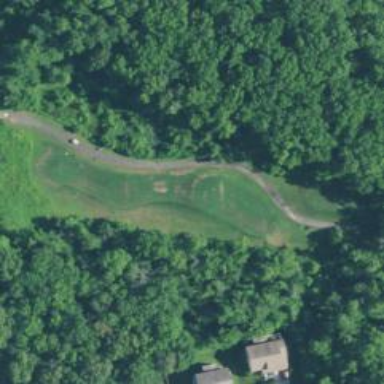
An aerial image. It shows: Service road designated as golf cart path.